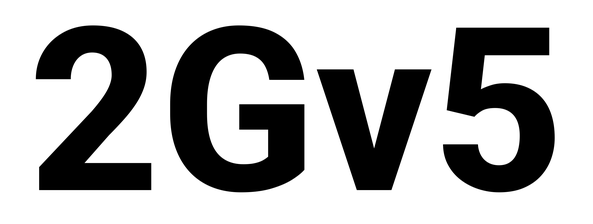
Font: Roboto_ExtraBold